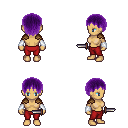
a pixel art fantasy rpg character, female body template, human, tanned skin, leather shoulder armor, red pants, purple plain hairstyle, white cloth bracers, dagger, four views (front, back, left, right), 2x2 character sprite sheet, small pixel art, hard edges, no anti-aliasing